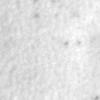
Label: no_change